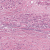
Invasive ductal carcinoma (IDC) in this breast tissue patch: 1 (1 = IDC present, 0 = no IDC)